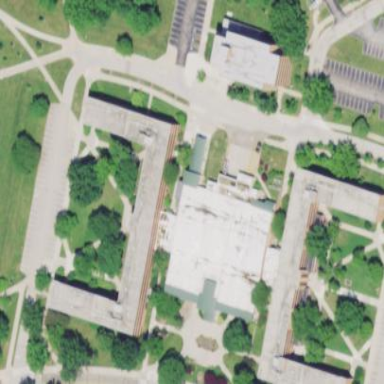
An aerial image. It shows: Modern university building with flat grey roof. The building has red exterior.